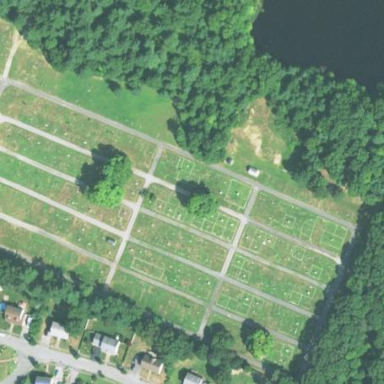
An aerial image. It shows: Cemetery that holds historical significance.